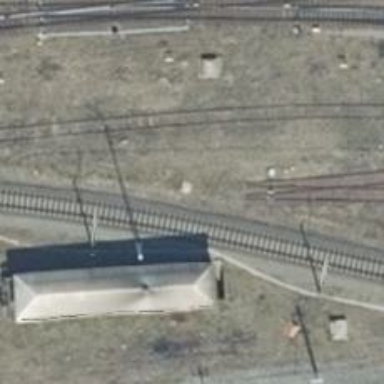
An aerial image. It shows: Abandoned railway yard.